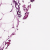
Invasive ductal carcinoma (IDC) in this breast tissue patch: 0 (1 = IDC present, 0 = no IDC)